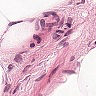
Metastatic tissue present: no